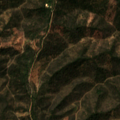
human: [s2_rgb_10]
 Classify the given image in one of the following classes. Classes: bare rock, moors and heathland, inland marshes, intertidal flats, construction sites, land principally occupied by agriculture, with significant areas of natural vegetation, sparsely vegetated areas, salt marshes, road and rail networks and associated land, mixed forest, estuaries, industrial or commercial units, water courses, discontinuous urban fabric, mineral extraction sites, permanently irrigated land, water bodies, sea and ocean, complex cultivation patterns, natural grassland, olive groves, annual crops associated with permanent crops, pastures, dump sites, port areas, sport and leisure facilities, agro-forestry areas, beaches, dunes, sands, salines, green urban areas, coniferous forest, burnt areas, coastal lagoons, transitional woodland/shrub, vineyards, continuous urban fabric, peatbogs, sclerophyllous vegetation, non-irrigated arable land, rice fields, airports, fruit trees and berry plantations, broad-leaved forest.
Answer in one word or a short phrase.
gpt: broad-leaved forest, transitional woodland/shrub